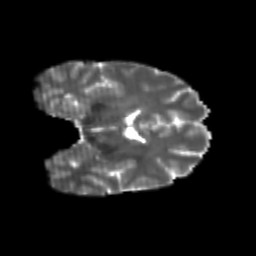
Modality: T2w
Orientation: coronal
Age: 20
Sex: female
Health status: healthy
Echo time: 0.074 s